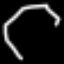
Label: octagon